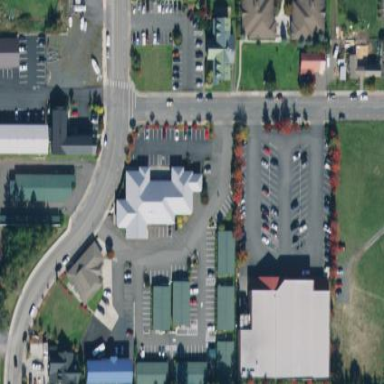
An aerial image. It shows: Retail area.